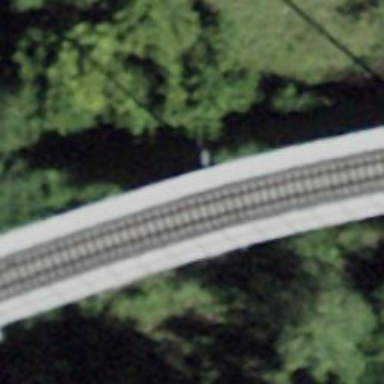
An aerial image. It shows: Narrow-gauge railway bridge with electrified contact line for single track.